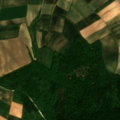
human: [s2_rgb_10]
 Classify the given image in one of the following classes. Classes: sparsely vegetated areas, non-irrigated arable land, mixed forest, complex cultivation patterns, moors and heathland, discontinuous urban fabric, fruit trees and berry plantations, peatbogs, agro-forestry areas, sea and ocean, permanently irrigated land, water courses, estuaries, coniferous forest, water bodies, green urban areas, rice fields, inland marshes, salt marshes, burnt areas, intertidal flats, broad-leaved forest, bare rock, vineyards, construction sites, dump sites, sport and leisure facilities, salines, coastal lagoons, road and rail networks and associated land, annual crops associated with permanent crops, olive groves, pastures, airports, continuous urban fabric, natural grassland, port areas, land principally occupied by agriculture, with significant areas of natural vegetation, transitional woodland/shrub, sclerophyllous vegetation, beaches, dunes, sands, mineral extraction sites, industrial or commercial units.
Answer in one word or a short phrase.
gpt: non-irrigated arable land, complex cultivation patterns, broad-leaved forest